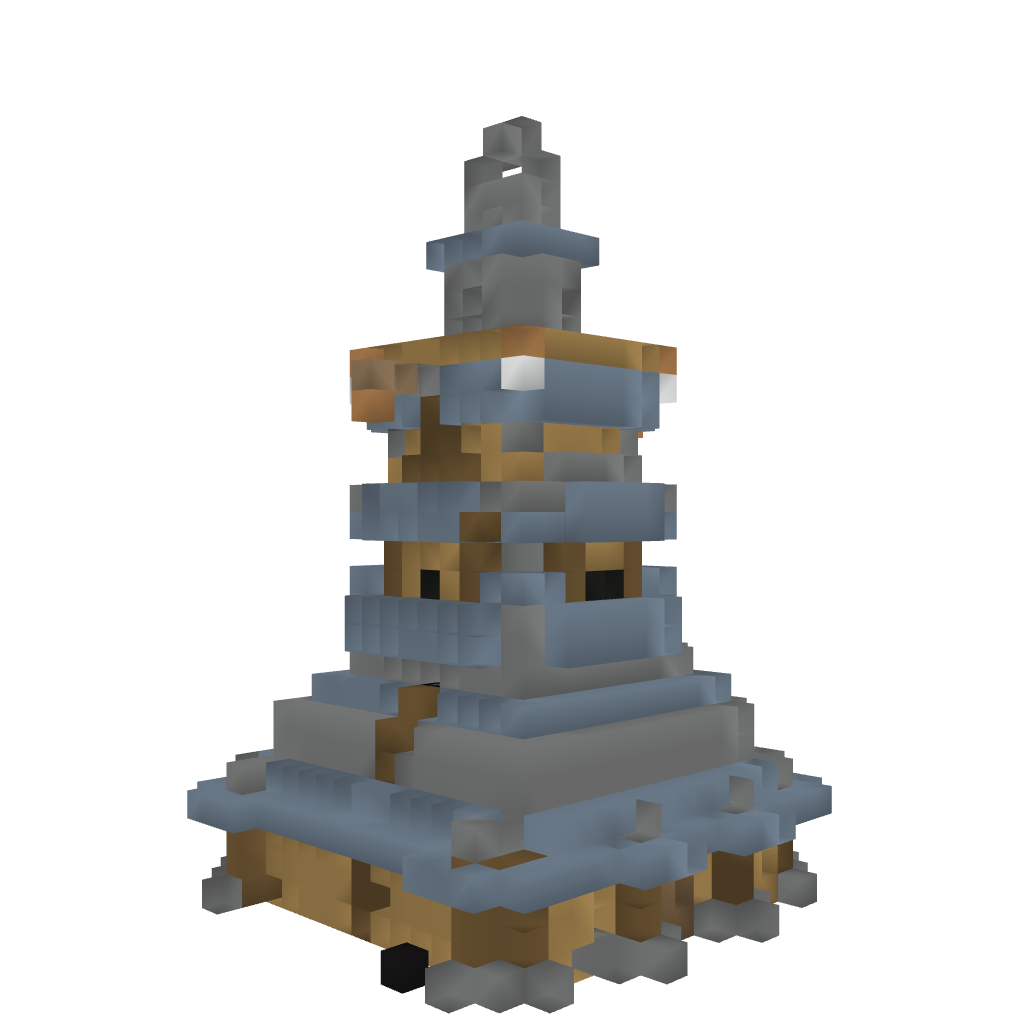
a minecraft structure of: Medieval Small Tower